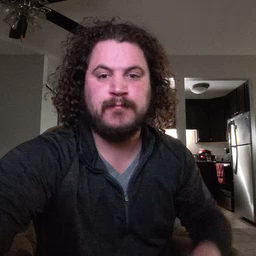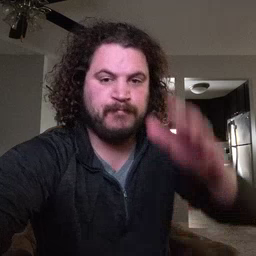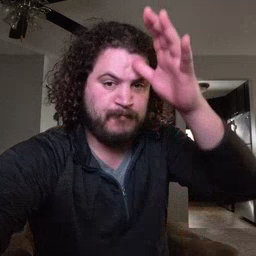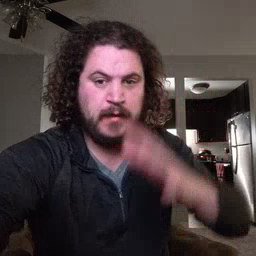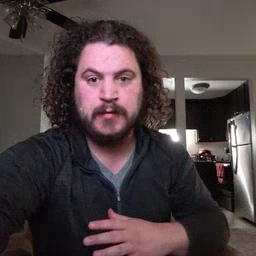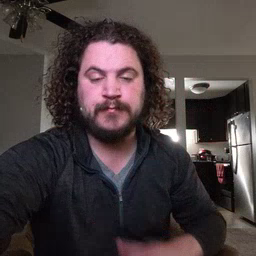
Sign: man